Aerial crown-view tile of a tropical tree (Barro Colorado Island, Panama), acquired 20250915:
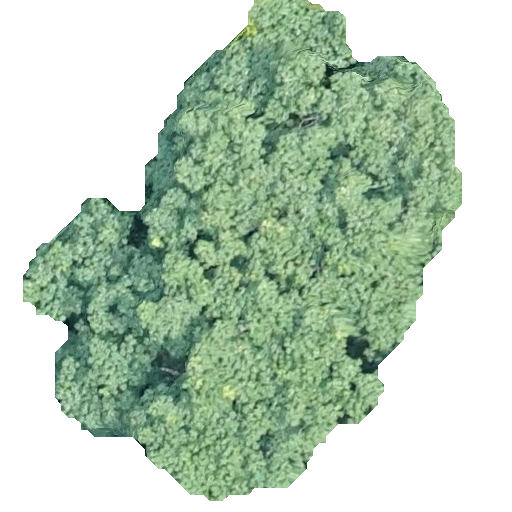
Species: Pseudobombax septenatum
GBIF accepted scientific name: Pseudobombax septenatum
Crown area: 195.636 m²